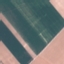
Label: AnnualCrop